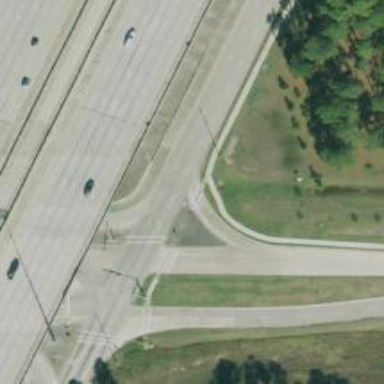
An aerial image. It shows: Secondary link road.